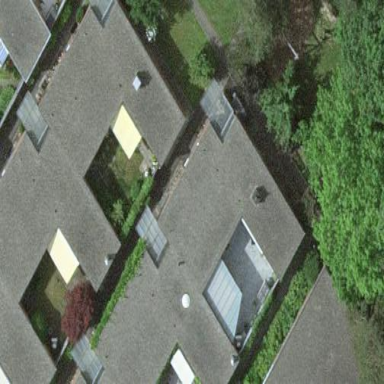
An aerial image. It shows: Terrace building.